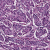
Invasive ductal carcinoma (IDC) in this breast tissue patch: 1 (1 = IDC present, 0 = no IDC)